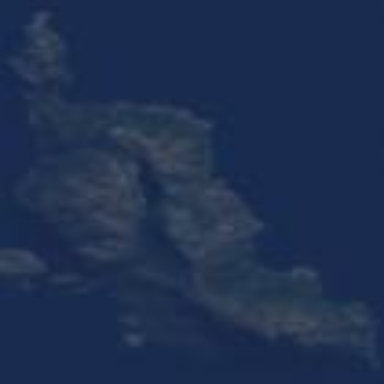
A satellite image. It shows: Island with natural coastline.